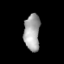
Tissue: lung
Cell type: Endothelial cells
Senescence score: 0.6046
Nuclear area (px): 575
Mean DAPI intensity: 164.805